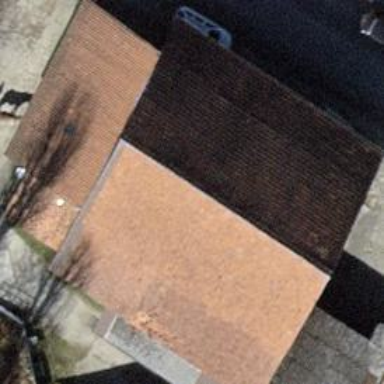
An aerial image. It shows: Farm auxiliary building with gabled roof.